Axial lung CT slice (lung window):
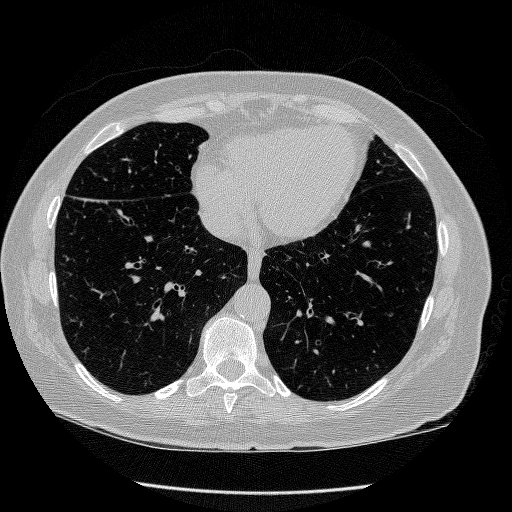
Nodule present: no